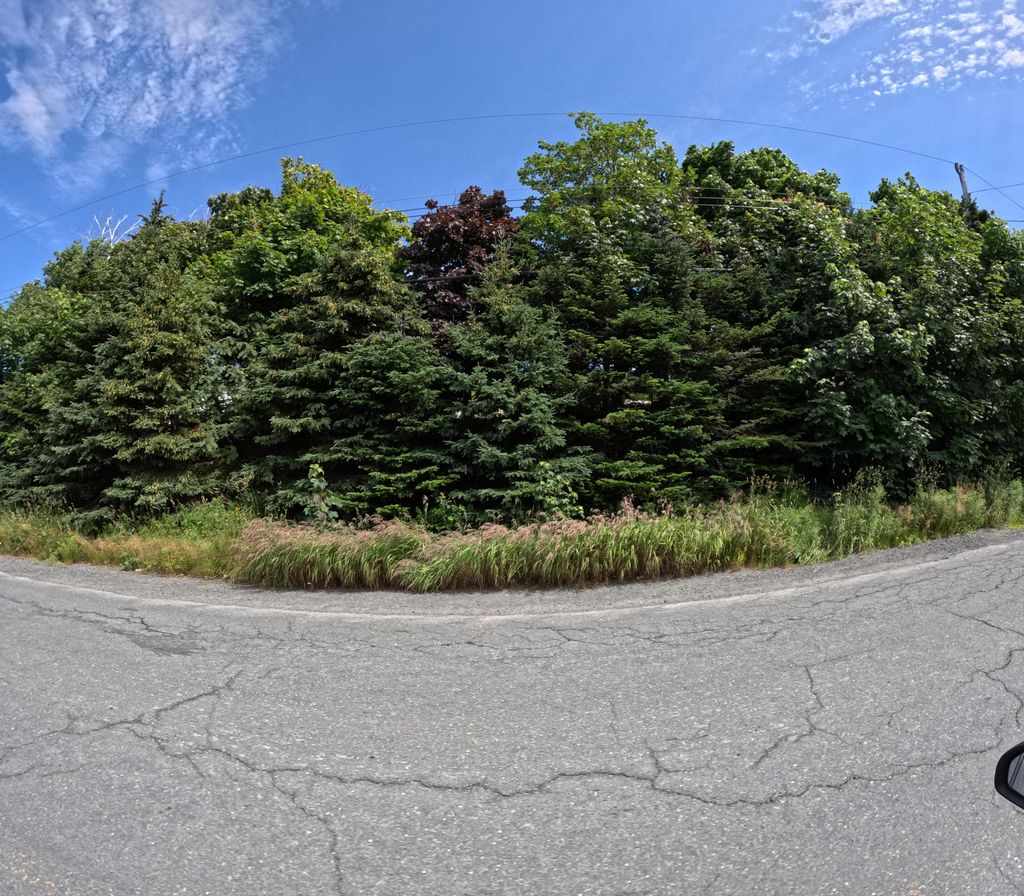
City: st_johns